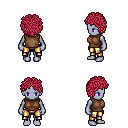
a pixel art fantasy rpg character, female body template, dark elf, purple skin, brown sleeveless shirt, gold greaves, ruby red curly afro hairstyle, four views (front, back, left, right), 2x2 character sprite sheet, small pixel art, hard edges, no anti-aliasing